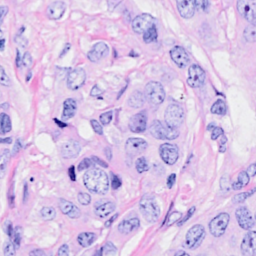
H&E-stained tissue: Breast